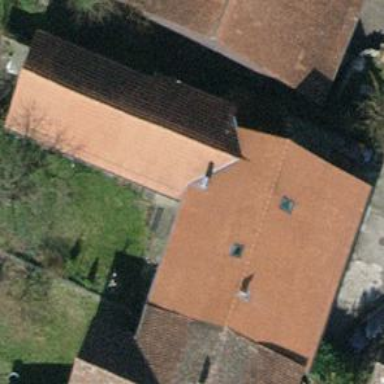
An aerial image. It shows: House with tile roof.